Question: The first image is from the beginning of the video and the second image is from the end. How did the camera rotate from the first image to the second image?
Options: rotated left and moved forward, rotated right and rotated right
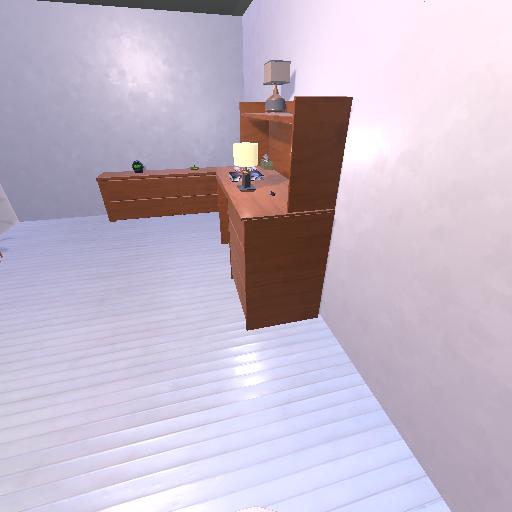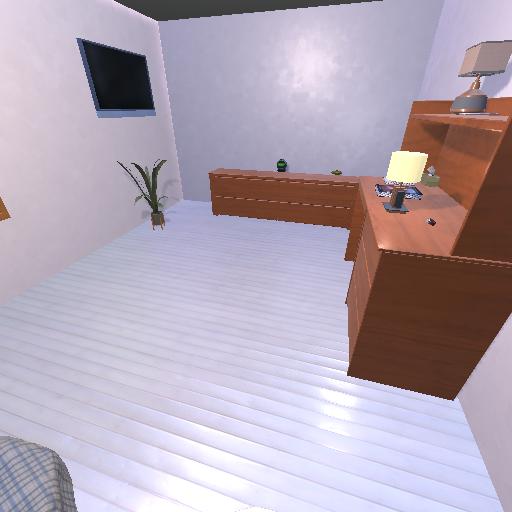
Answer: rotated left and moved forward